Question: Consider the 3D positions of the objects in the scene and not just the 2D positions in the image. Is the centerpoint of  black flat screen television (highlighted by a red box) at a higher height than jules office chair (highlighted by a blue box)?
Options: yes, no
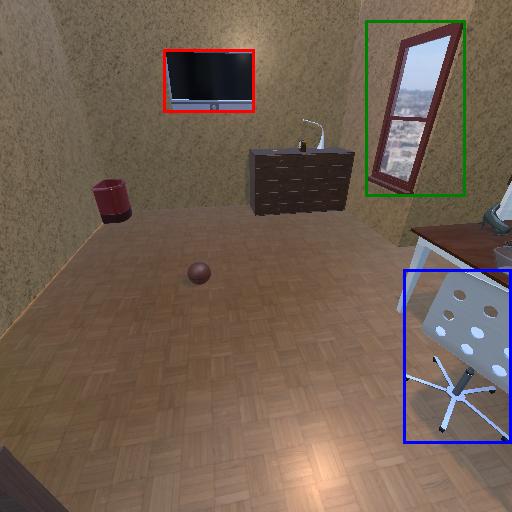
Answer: yes